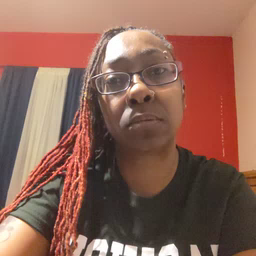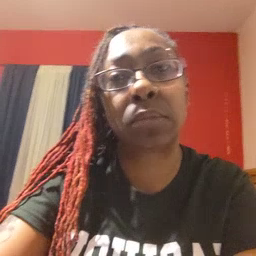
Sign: beside